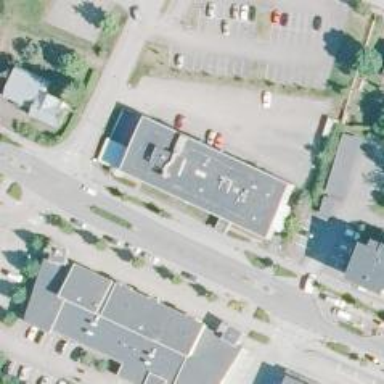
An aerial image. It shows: Government office.